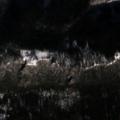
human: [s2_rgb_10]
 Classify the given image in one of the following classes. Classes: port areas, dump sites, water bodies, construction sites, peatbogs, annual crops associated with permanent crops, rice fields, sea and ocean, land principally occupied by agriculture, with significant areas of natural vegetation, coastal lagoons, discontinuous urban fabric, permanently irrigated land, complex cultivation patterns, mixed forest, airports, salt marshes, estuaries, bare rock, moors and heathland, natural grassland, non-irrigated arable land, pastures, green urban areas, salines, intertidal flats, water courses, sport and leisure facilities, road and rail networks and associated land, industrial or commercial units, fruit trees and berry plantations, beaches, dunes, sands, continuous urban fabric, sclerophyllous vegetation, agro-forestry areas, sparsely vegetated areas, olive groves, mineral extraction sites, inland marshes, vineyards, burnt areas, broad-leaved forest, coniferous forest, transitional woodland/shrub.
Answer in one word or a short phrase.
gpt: broad-leaved forest, coniferous forest, mixed forest, sparsely vegetated areas